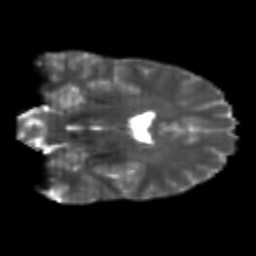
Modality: T2w
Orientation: coronal
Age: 22
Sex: male
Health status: healthy
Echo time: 0.074 s